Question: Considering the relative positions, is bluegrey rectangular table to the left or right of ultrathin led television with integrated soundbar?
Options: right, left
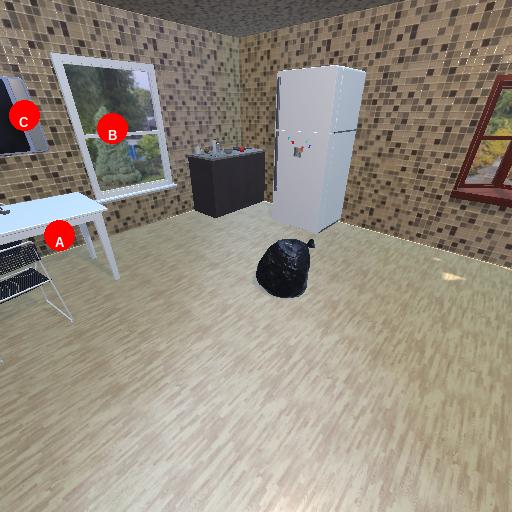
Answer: right